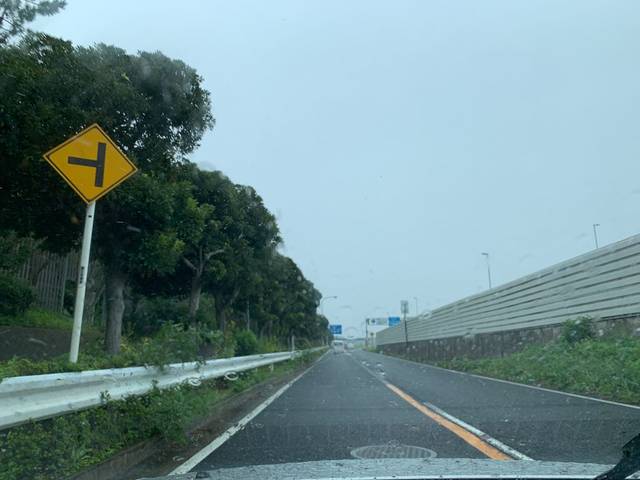
Region: Japan
Coordinates: 35.64, 139.89